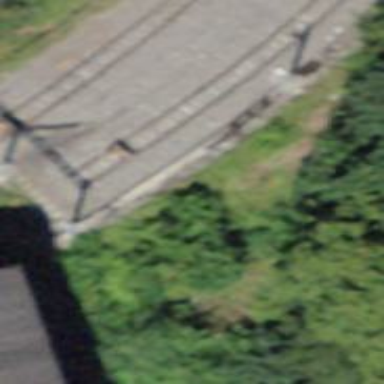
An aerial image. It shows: Railway buffer stop.